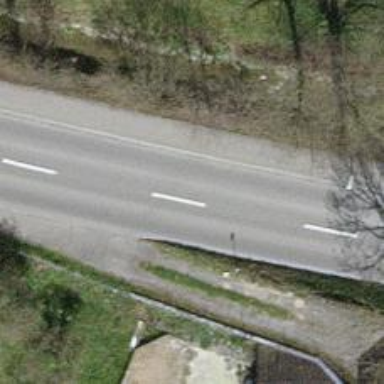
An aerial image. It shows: Asphalt road classified as tertiary.